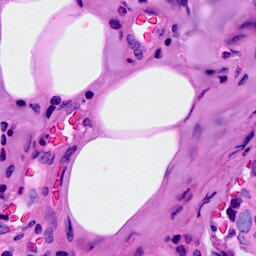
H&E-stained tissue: Breast